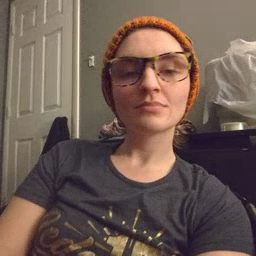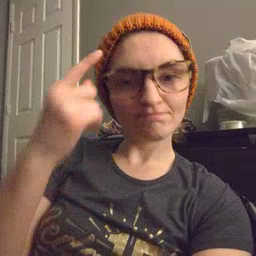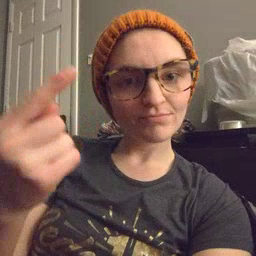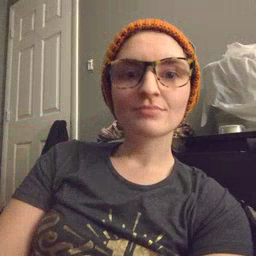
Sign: penny